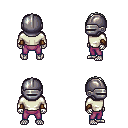
a pixel art fantasy rpg character, male body template, skeleton, white long-sleeve shirt, magenta pants, white parted hairstyle, metal helm, leather bracers, four views (front, back, left, right), 2x2 character sprite sheet, small pixel art, hard edges, no anti-aliasing